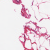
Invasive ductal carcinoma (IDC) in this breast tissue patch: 0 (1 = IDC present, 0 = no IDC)